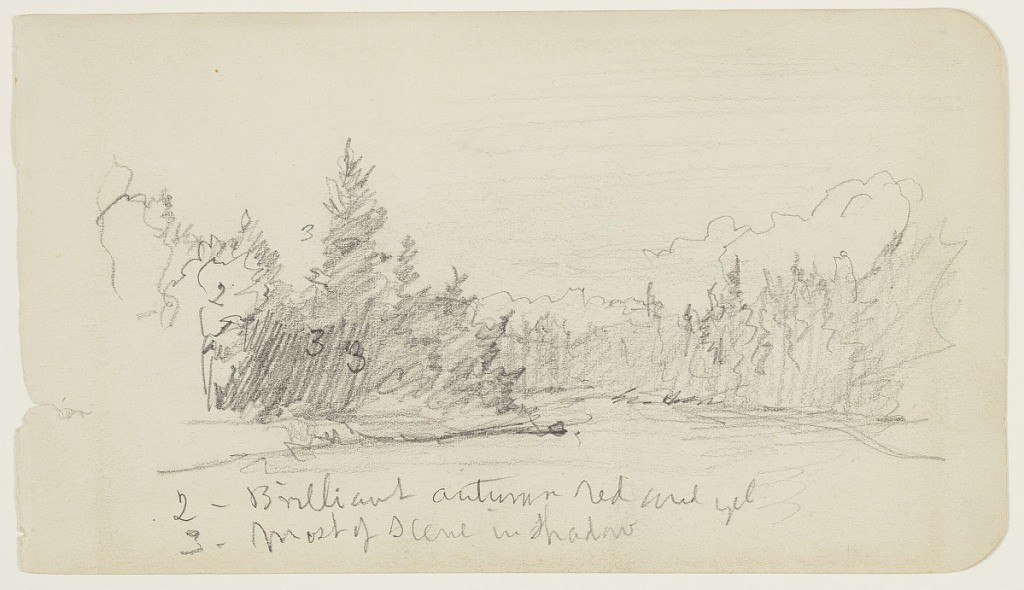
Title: Lake with Wooded Shores, Maine
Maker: Frederic Edwin Church, American, 1826–1900
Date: October 1878
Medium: Graphite on white wove paper
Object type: drawing
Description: Landscape sketch showing a loosely rendered view of a lake's enshrouded and heavily wooded shoreline near Millinocket, Maine. Water extends from the foreground to the middle distance at center, bounded at left and right by shores covered in deciduous and evergreen trees. In the background, the tops of billowing clouds are visible above the horizon.